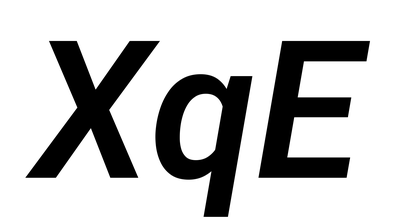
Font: Roboto-Italic_SemiBold_Italic